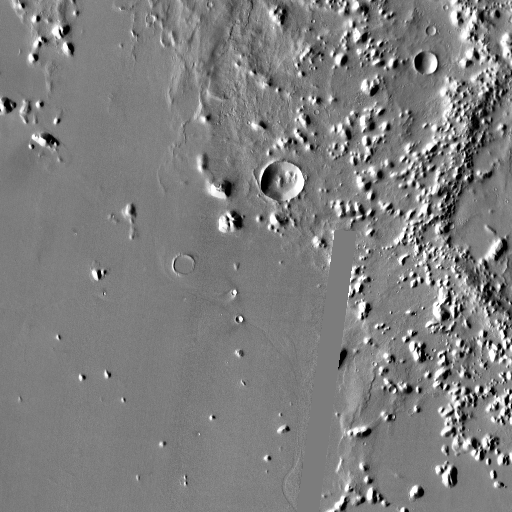
Crater classes present: Background, Other